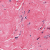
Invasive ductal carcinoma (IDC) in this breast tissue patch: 0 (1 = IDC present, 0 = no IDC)